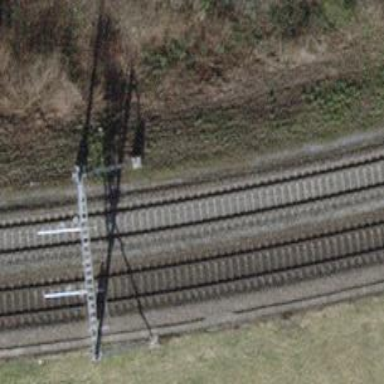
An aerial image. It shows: Railway track with contact lines for electrification.